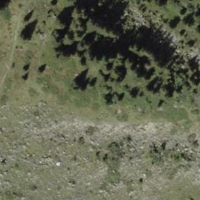
EUNIS habitat code: 32
Species observed at this site:
Fabriciana niobe
Nucifraga caryocatactes
Erebia tyndarus
Carduelis citrinella
Gonepteryx rhamni
Fringilla coelebs
Aglais urticae